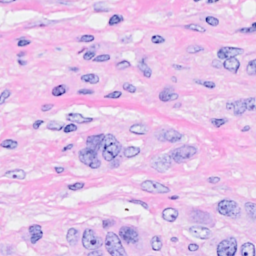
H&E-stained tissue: Breast